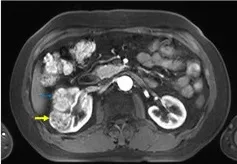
Imaging features of the right renal lesion. The thick yellow arrow is the CCRCC and the thin blue arrow is the CCPRCT. (G-I) MRI. T2WI. Contrast-enhanced scan.
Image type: radiology (mri)